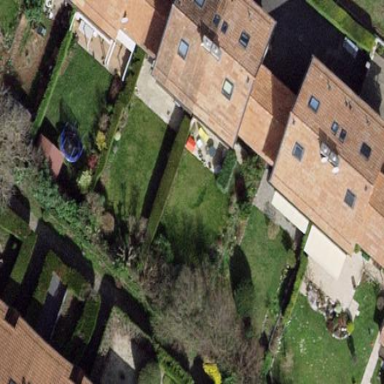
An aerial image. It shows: Garden enclosed by fence.